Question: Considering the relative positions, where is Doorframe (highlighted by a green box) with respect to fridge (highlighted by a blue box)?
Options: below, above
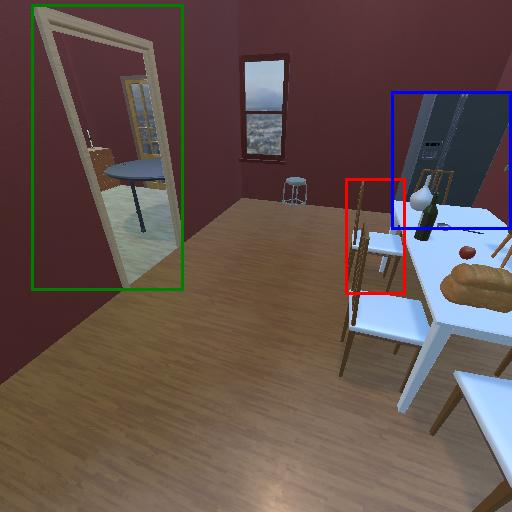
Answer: below